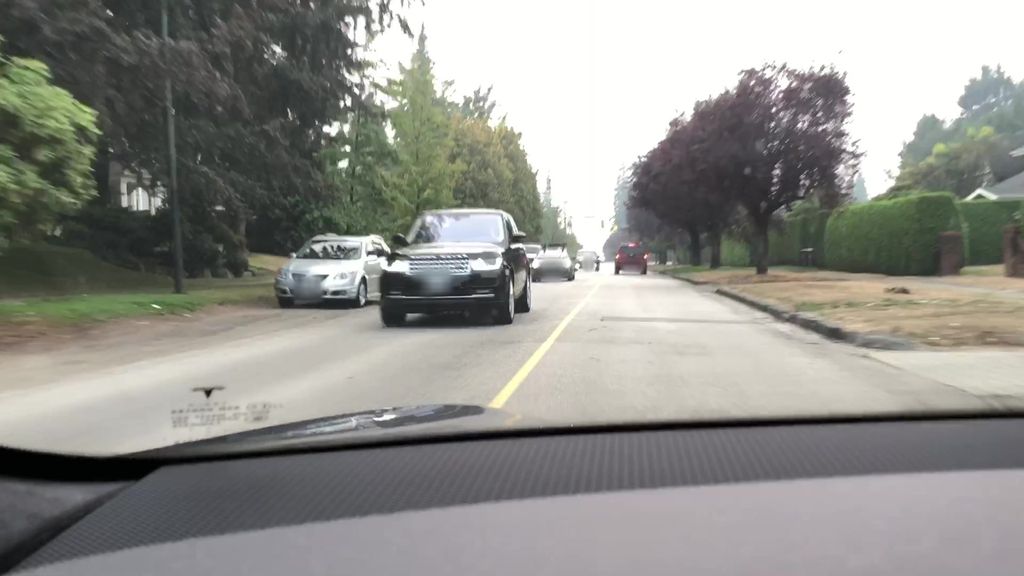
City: vancouver